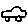
Label: car